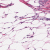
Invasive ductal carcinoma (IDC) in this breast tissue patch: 0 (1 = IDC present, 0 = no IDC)